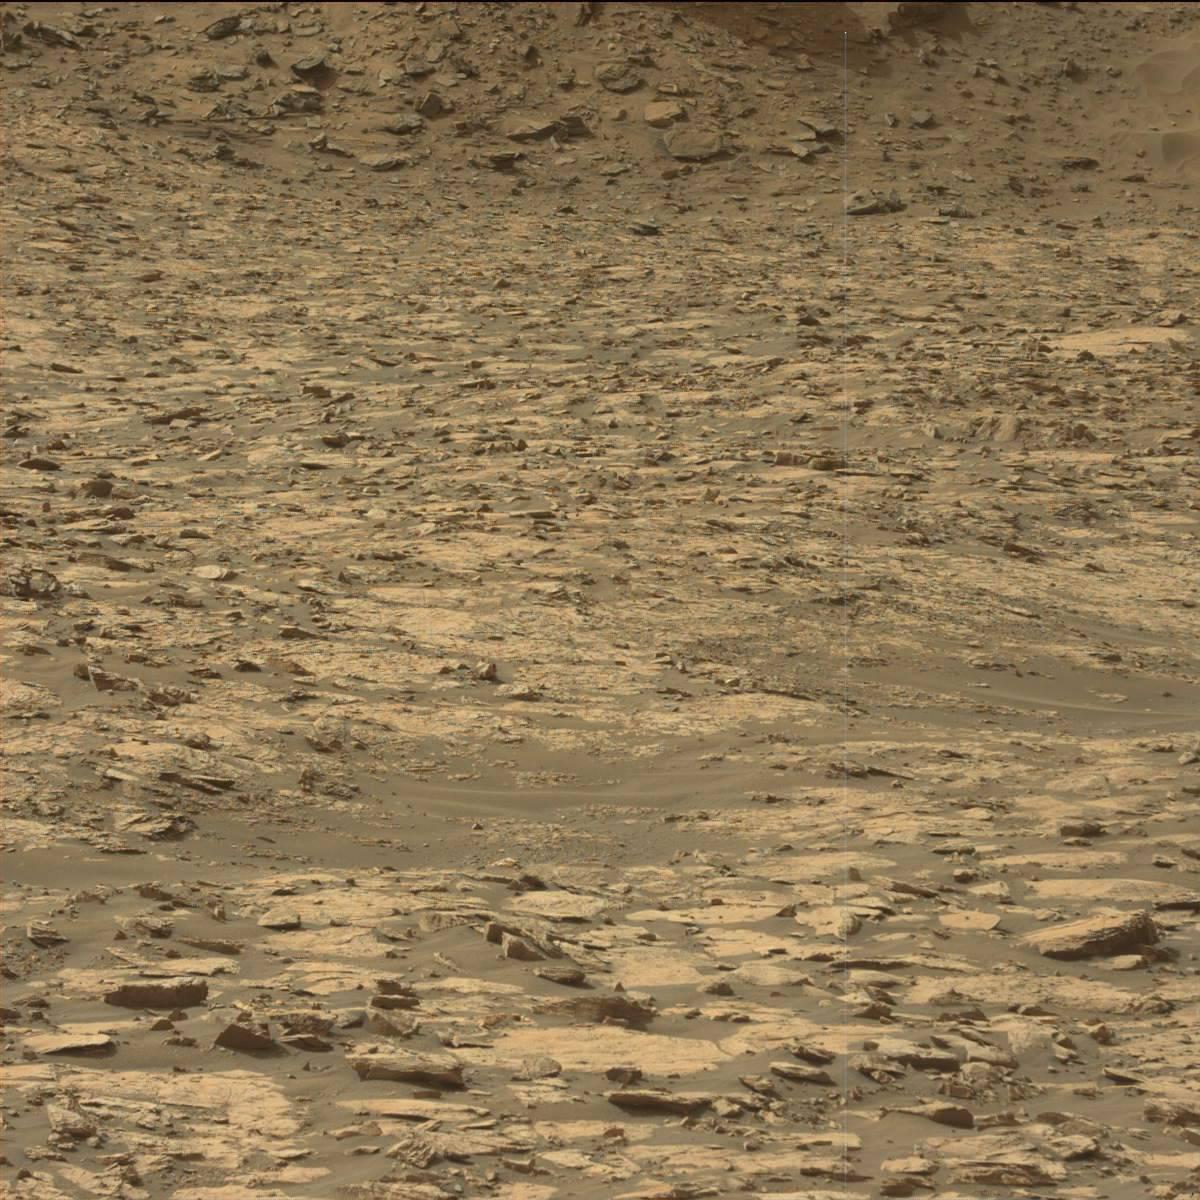
Terrain classes present: Bedrock, Sand / Soil